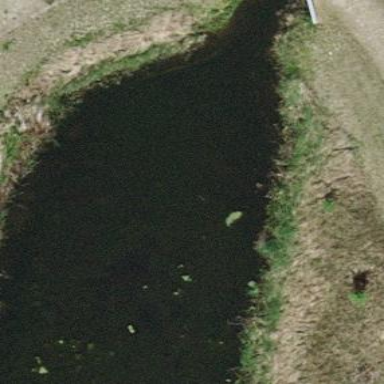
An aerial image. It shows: Pond surrounded by natural water.